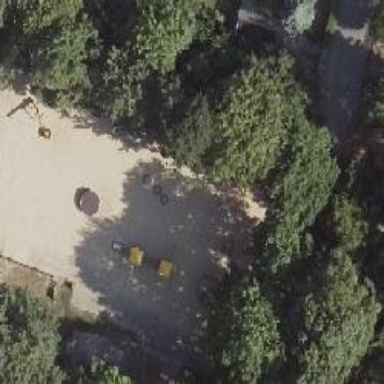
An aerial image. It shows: Playground featuring springboard.